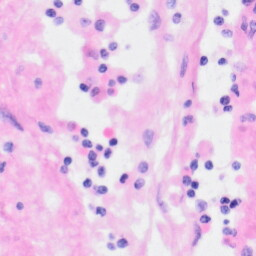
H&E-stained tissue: Kidney